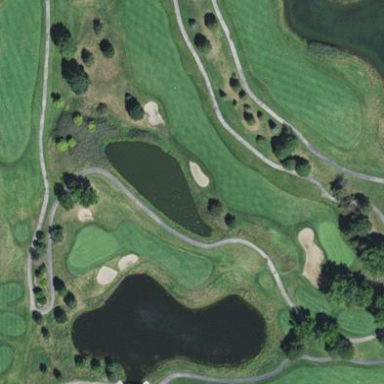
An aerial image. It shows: Scenic view of water hazard on golf course. The natural water feature adds beauty to the landscape.